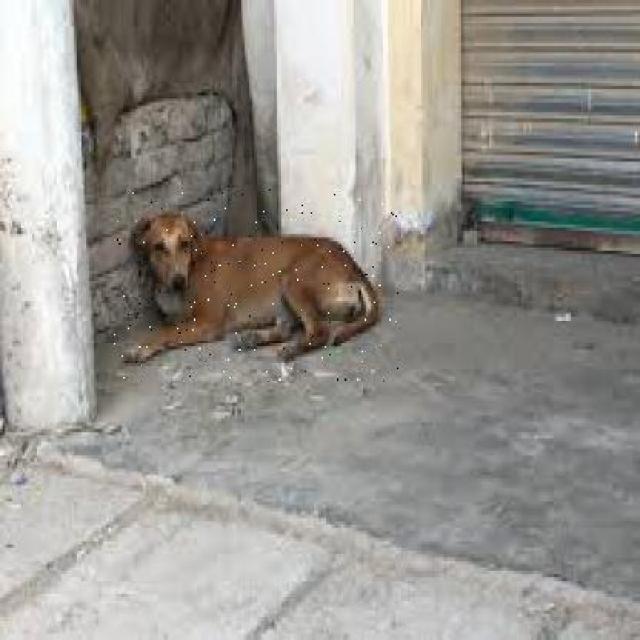
Healthy canine skin — no visible lesions, inflammation, or abnormalities. The skin and coat appear normal.